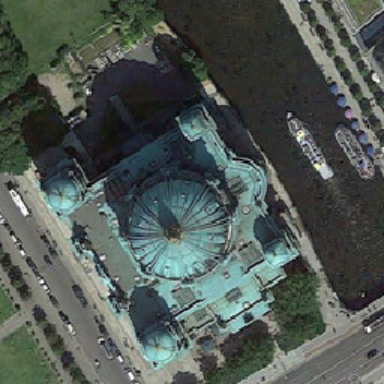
There are many cars outside the church .